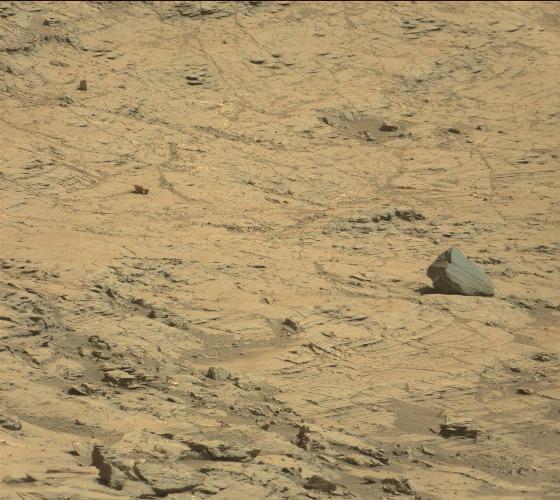
Terrain classes present: Bedrock, Gravel / Sand / Soil, Rock, Shadow